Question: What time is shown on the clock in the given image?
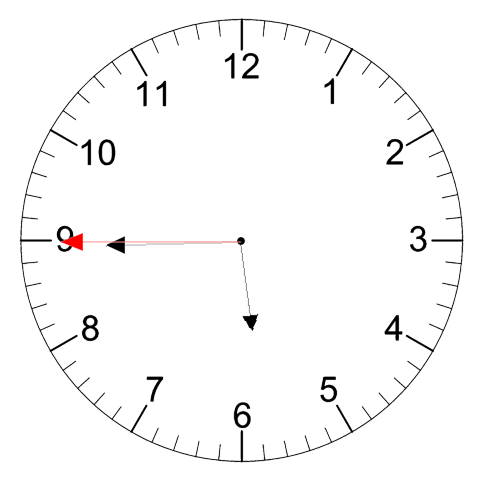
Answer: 05:44:45